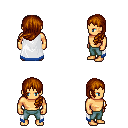
a pixel art fantasy rpg character, male body template, human, tanned skin, white trimmed cape, teal pants, brunette left-swept hairstyle, four views (front, back, left, right), 2x2 character sprite sheet, small pixel art, hard edges, no anti-aliasing